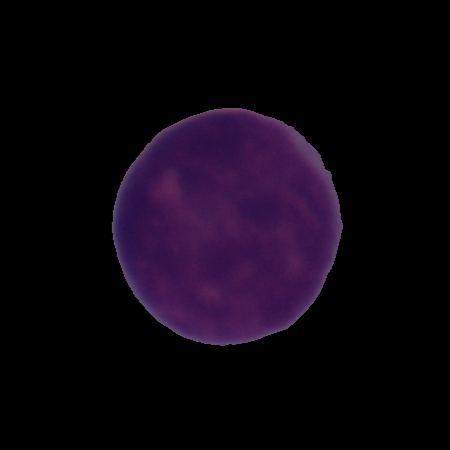
Label: cancer